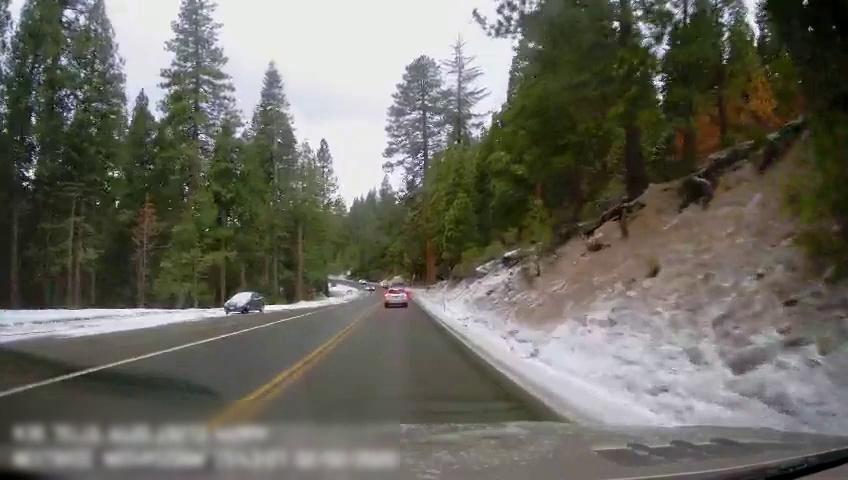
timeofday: Day
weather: Cloudy
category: Drivable Space
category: Vehicles | Car
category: Vehicles | Car
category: Lanes | Current Lane
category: Lanes | Current Lane
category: Lanes | Opposite Lane
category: Lanes | Opposite Lane